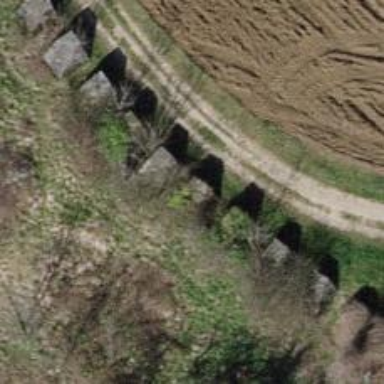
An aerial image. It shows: Block barrier.